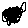
Label: cloud